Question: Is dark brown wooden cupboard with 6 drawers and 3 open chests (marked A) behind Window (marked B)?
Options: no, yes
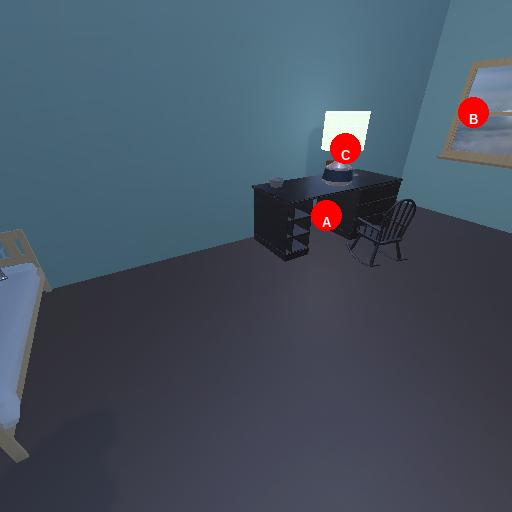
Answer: no